Question: I've been working with jQuery UI Autocomplete to make an suggestion from database and autocomplete the rest of field. the javascript working just fine, but it made output like this:

But if i press down button and enter it, the field will completed with value from database.
this is my javascript :
'''
$(function() {
//clear values on refresh
$('#nmbr').val("");
$(".kdbr").autocomplete({
source: function (request, response) {
$.ajax({
url: "<?php echo base_url();?>js/coba3.php",
dataType: "json",
data: {
term: request.term
},
success: function (data) {
// var data = $.parseJSON(response);
response($.map(data, function (el) {
return {
kdbr: el.kdbr,
nmbr: el.nmbr
};
}));
}
});
},
select: function (event, ui) {
// Prevent value from being put in the input:
event.preventDefault();
this.value = ui.item.kdbr;
// Set the next input's value to the "value" of the item.
$('#nmbr').val(ui.item.nmbr);
}
});
});
'''
and this is my html code :
'''
<form action="#" method="post">
<p><label for="kdbr">KDBR</label><br />
<input type="text" name="kdbr" id="kdbr" class = "kdbr" value="" /></p>
<p><label for="nmbr">NMBR</label><br />
<input type="text" name="nmbr" id="nmbr" class = "nmbr" value="" /></p>
</form>
'''
and this is the javascript version that i used
'''
<script src="//code.jquery.com/jquery-1.10.2.js"></script>
<script src="//code.jquery.com/ui/1.11.0/jquery-ui.js"></script>
'''
i have to write it to, because when i used version 1.8.1 the list show word
> undefined
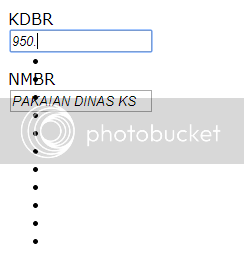
Answer: As I can see on the picture I think you didn't include the styles sheets of jquery-ui because the autocomplete was not styled well.
Please include all.css or just the specific autocomplete.css
<URL>
and with this line
'''
select: function (event, ui) {
// Prevent value from being put in the input:
event.preventDefault();
this.value = ui.item.kdbr;
// Set the next input's value to the "value" of the item.
$('#nmbr').val(ui.item.nmbr);
return false; //<--- you need to add this
}
'''
and change the
'''
return {
kdbr: el.kdbr,
nmbr: el.nmbr
};
'''
to this
'''
return {
label: el.kdbr,
value: el.nmbr
};
'''
the autocomplete needs a json return value of the items containing that value and its label